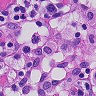
Metastatic tissue present: no